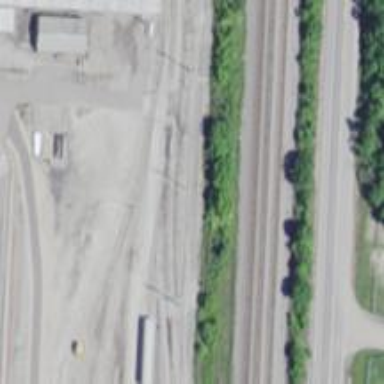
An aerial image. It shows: Railway yard in service.